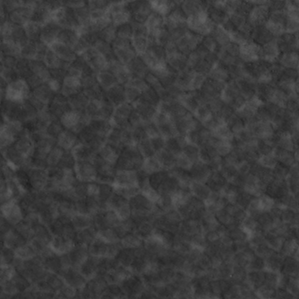
Label: non_frost